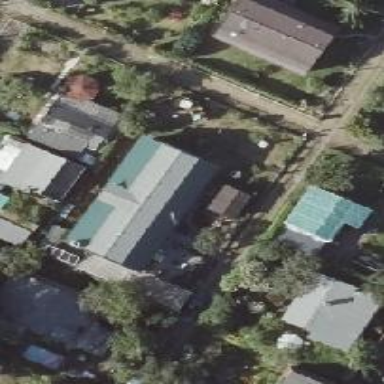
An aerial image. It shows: Shed.